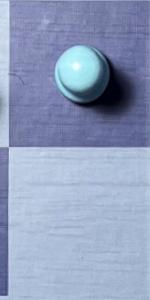
Label: Empty